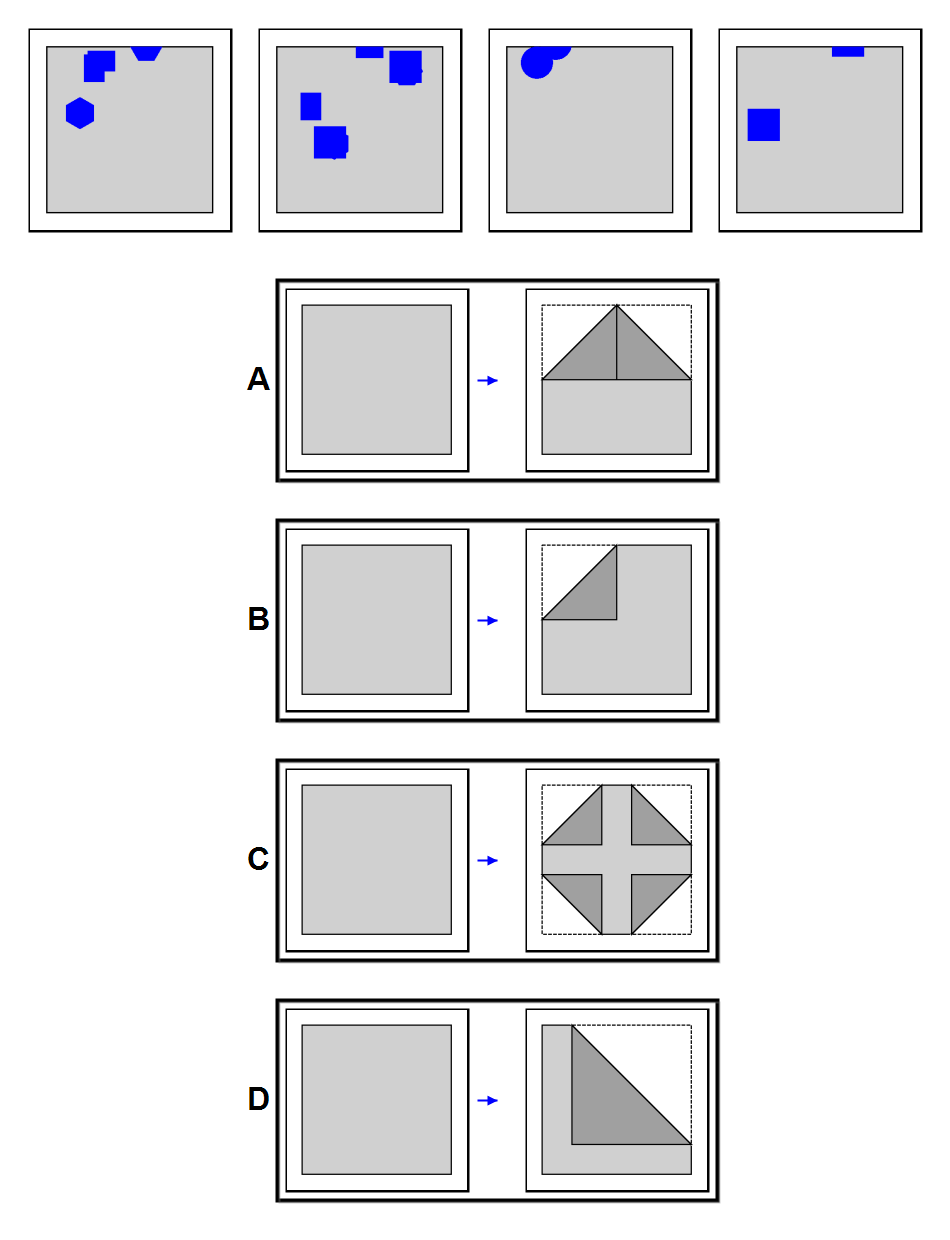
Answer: D